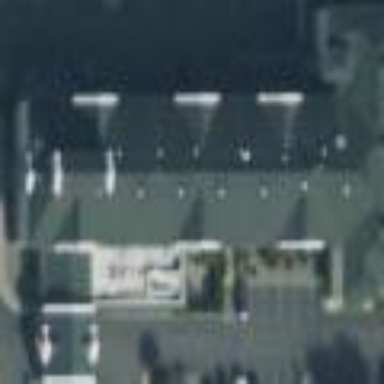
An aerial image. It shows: Hotel building.